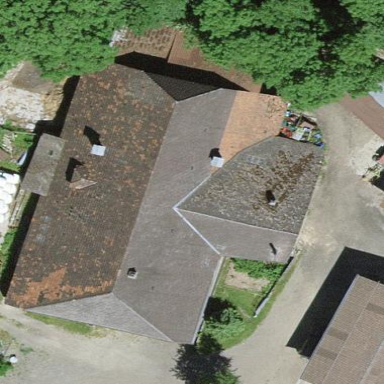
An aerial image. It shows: Farm building.